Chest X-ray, PA view. Patient: 81 years old, sex M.
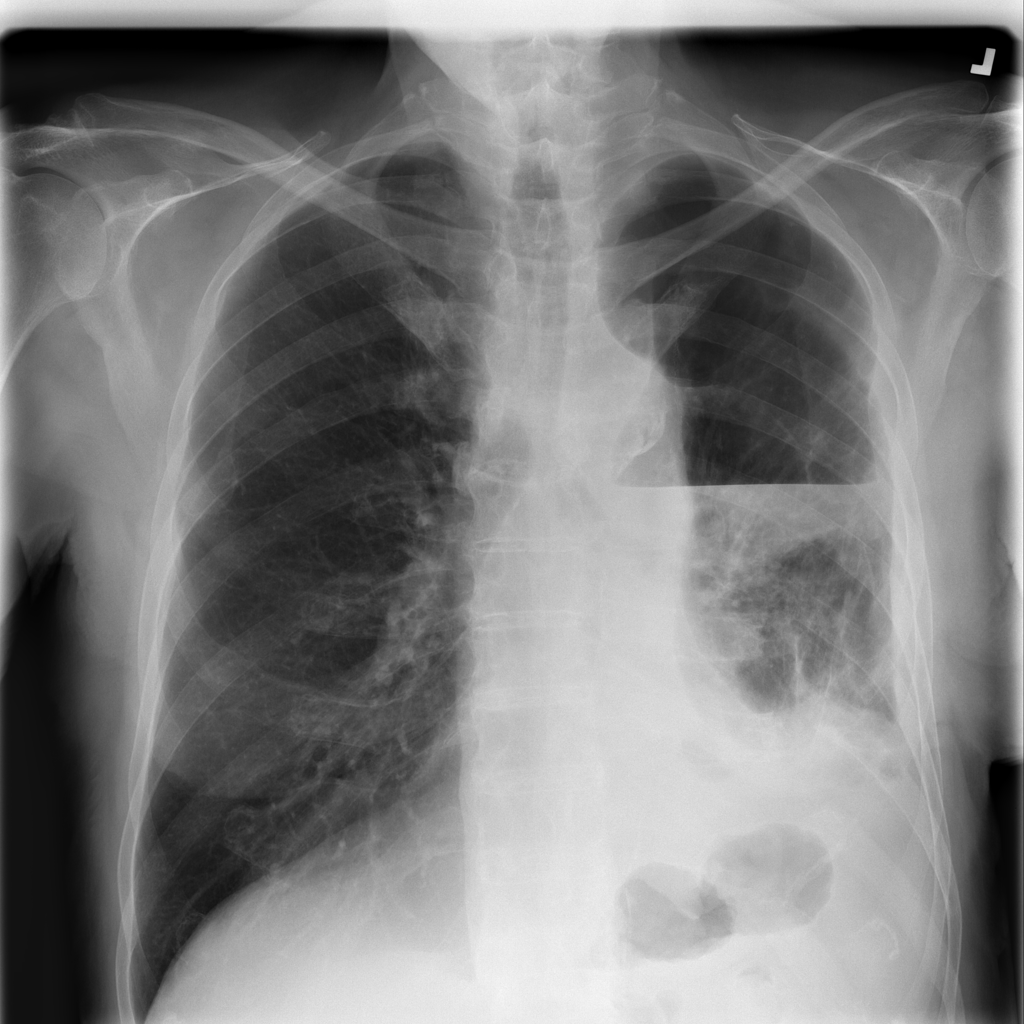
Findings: No Finding